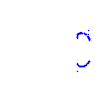
Particle: kaon